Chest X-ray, AP view. Patient: 70 years old, sex M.
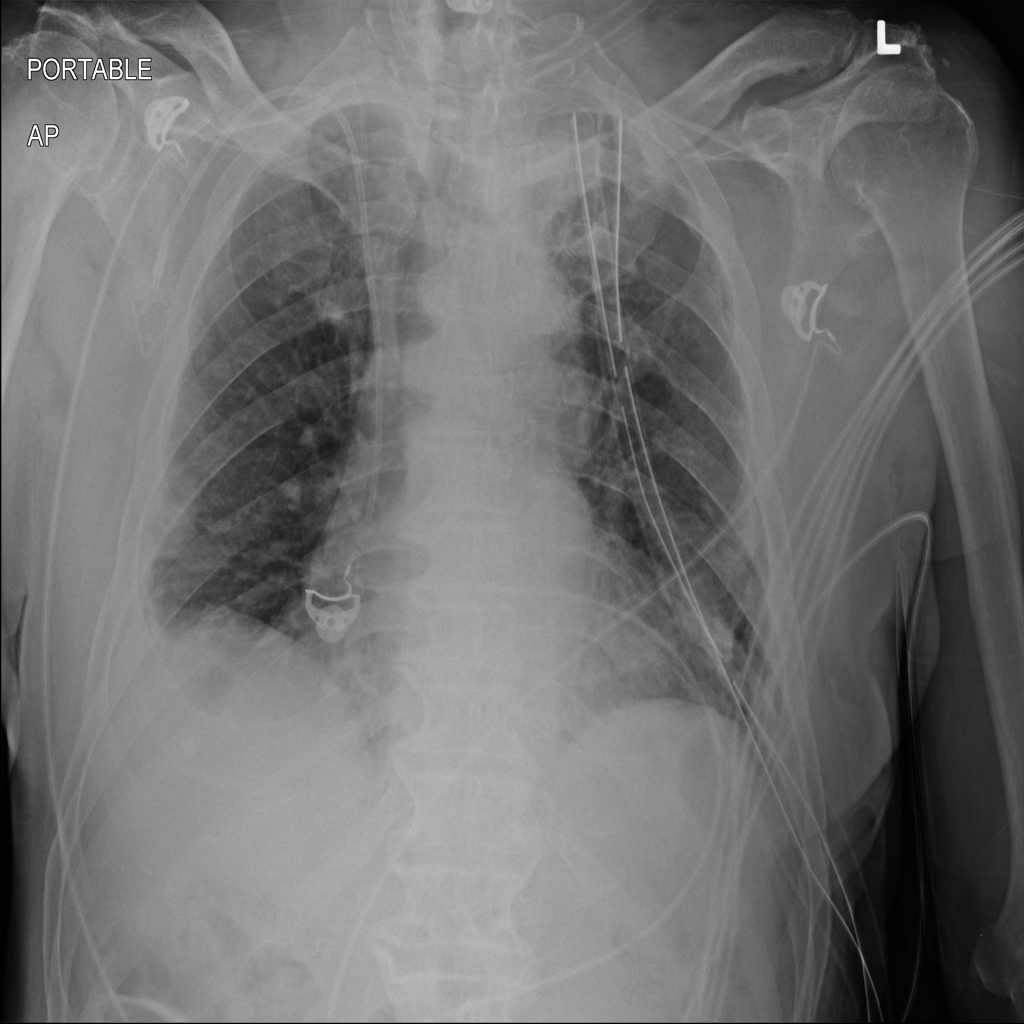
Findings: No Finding